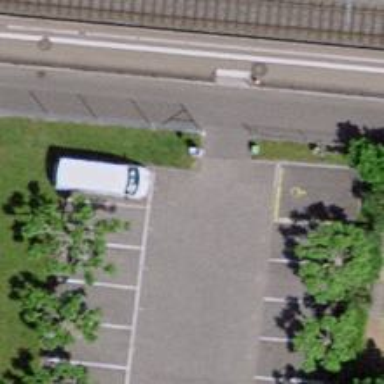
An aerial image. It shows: Entrance with barrier.